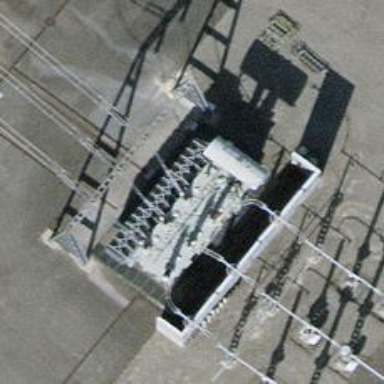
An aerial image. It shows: Bay for power lines.